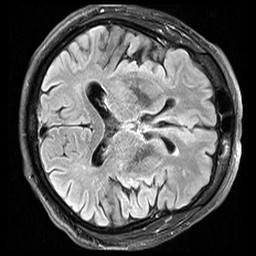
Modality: FLAIR
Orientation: axial
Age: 69
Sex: male
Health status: healthy
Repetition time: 12 s
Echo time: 0.095 s